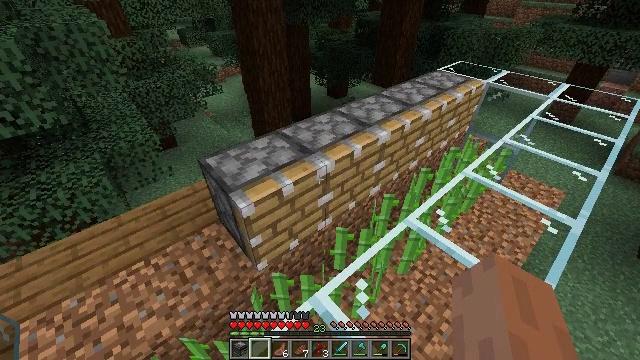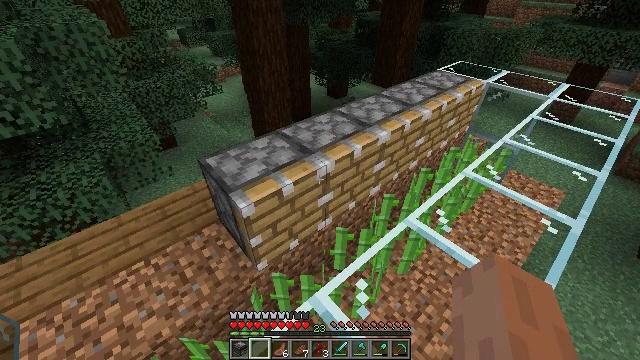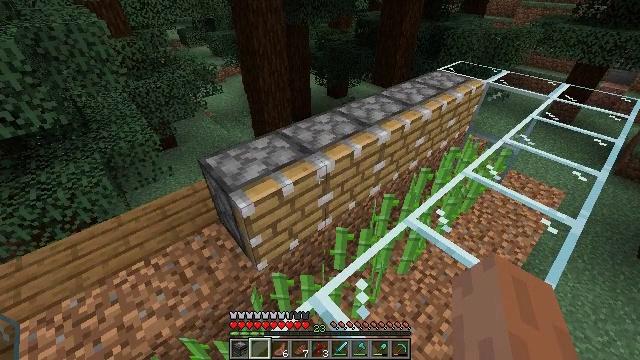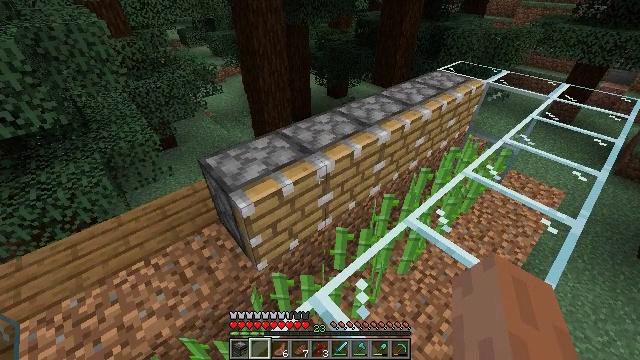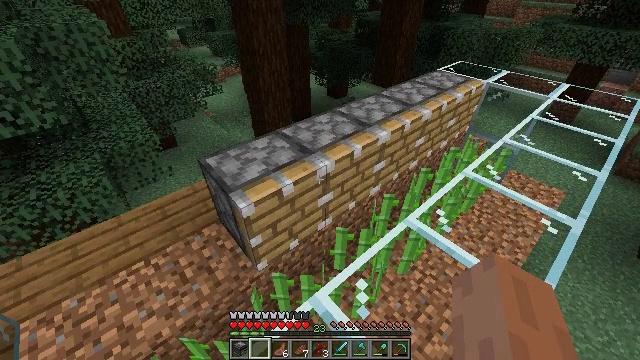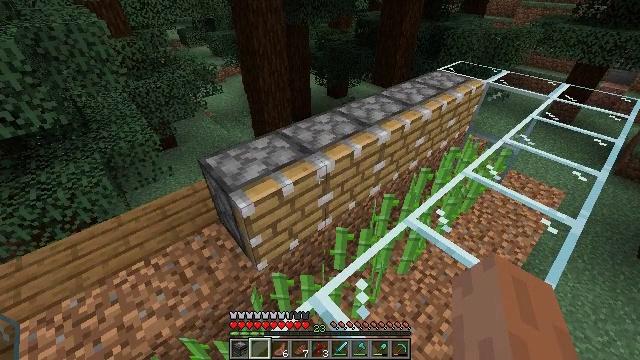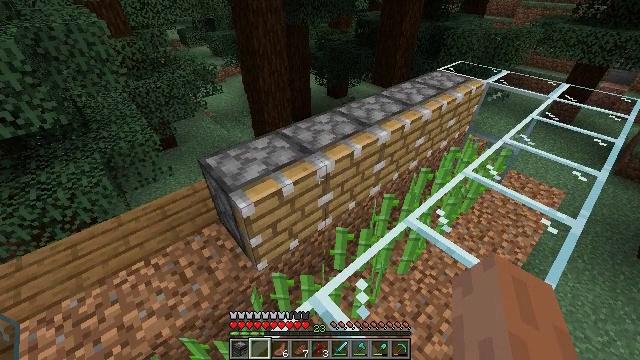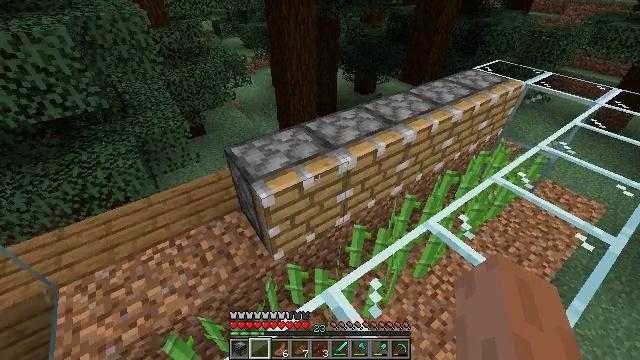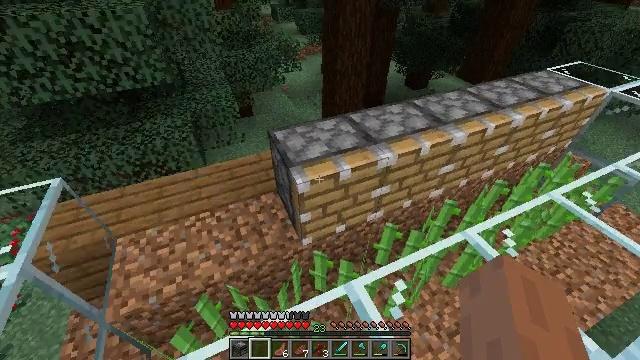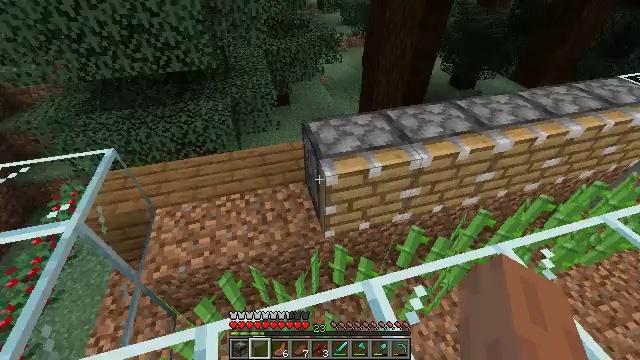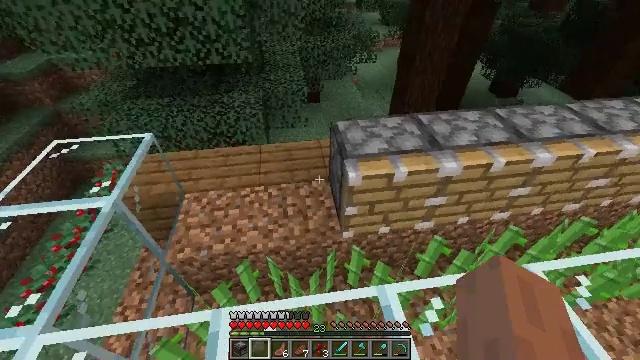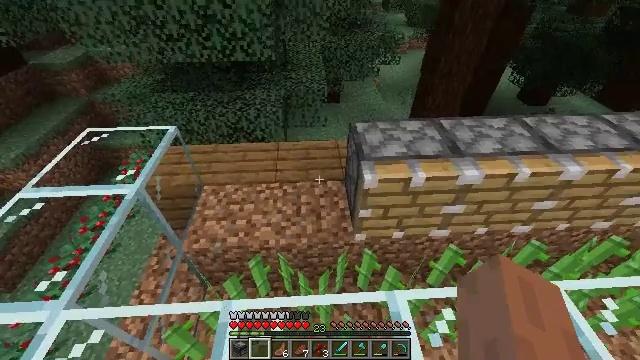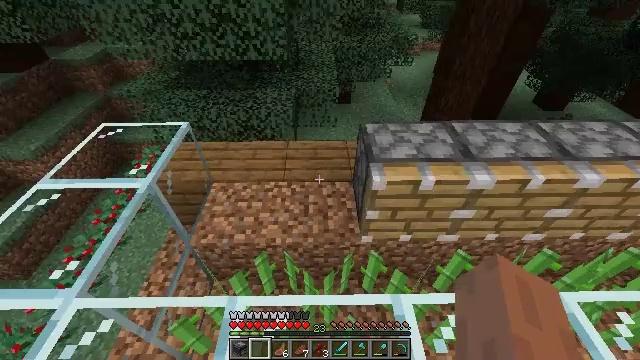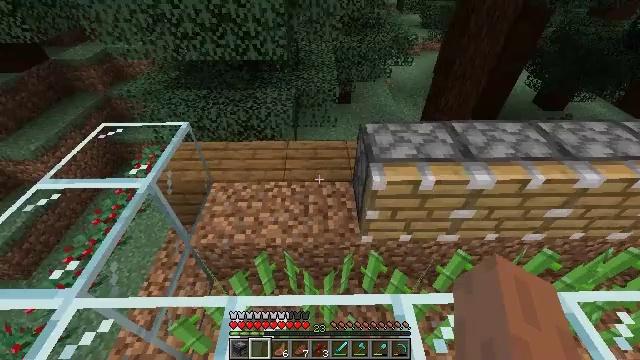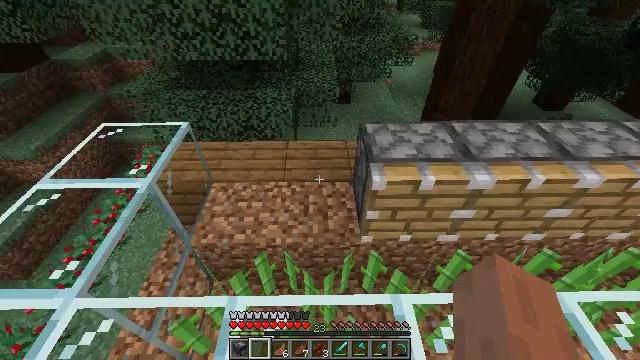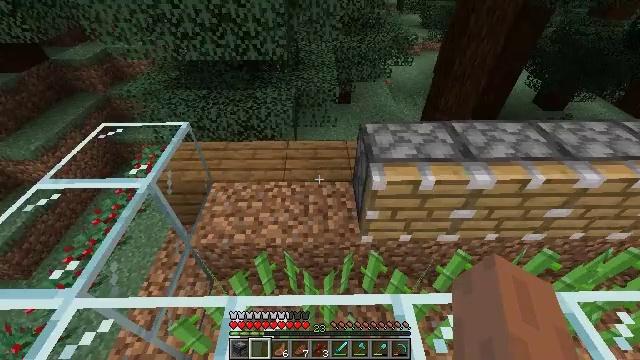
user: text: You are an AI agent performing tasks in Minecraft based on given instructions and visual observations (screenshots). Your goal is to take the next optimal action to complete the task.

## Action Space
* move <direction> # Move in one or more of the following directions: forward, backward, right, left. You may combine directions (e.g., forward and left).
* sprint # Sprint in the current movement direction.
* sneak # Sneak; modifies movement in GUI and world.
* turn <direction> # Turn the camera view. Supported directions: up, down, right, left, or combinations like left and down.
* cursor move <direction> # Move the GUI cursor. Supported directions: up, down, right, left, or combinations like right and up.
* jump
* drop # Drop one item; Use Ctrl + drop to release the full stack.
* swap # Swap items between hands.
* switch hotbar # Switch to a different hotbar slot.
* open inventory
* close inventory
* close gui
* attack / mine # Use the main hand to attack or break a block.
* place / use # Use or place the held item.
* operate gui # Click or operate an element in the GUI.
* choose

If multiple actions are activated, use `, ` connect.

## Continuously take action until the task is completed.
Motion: motion action
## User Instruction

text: Open the crafting table to make a piston.
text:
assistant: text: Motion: no_op
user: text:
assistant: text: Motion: no_op
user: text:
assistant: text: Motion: no_op
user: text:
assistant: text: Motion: no_op
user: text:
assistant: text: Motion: no_op
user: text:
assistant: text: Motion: no_op
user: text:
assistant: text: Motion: turn left and down
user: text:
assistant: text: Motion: turn left and down
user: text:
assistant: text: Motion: turn left and down
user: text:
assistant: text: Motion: turn left
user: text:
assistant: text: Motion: turn left
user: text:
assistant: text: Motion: turn left
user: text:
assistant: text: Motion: no_op
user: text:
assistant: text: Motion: no_op
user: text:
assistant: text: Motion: no_op
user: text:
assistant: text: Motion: no_op
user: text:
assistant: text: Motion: no_op
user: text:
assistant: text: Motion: no_op
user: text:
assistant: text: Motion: no_op
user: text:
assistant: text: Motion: no_op
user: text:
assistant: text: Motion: turn right
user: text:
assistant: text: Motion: turn right
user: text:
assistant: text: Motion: turn right
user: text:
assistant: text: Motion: turn right
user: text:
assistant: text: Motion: turn right
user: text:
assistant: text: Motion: no_op
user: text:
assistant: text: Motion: no_op
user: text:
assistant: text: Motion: no_op
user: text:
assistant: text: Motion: no_op
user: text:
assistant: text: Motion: no_op